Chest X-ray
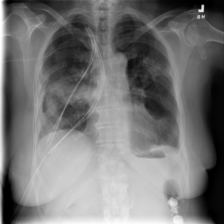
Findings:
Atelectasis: negative
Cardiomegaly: negative
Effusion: negative
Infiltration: negative
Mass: positive
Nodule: negative
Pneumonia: negative
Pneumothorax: negative
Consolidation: positive
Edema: negative
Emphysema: negative
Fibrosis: negative
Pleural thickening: negative
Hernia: negative